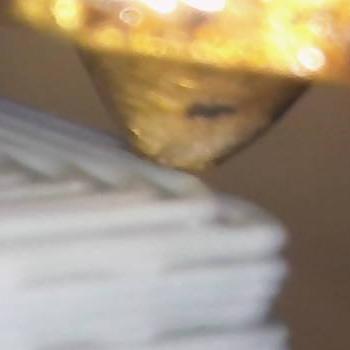
Flow rate: 54%